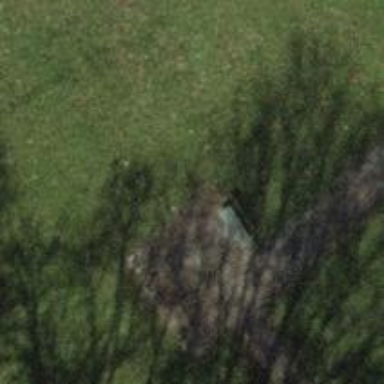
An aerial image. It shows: Bench.